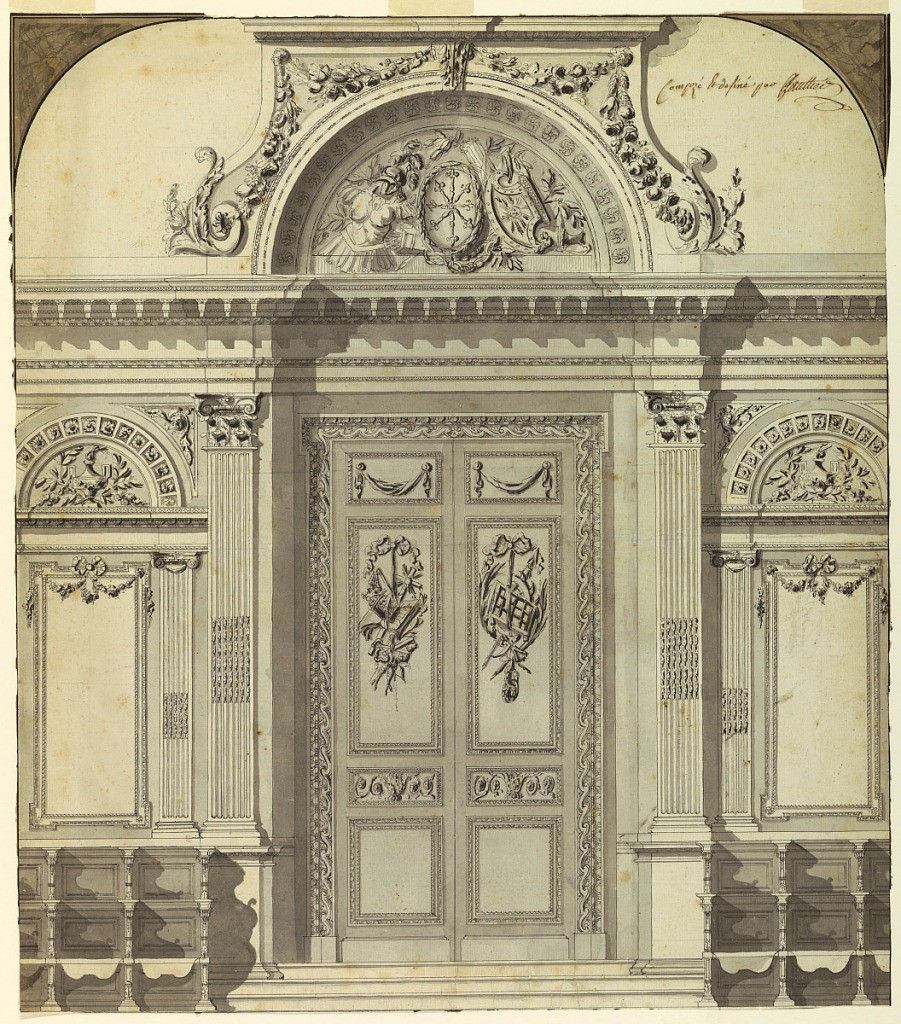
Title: Design for a Church Wall Entrance
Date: ca. 1780-1790
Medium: Pen and Chinese ink, graphite on paper
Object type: drawing
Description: Closed folding door flanked by two bays, each with three rows of stalls. The main door panels are decorated with trophies of relgious symbols and objects that attribute to martyrs, respectively. A trophy of arms lies in the overdoor. Within the shield is a coat of arms consisting of eight spokes ending with lilies.